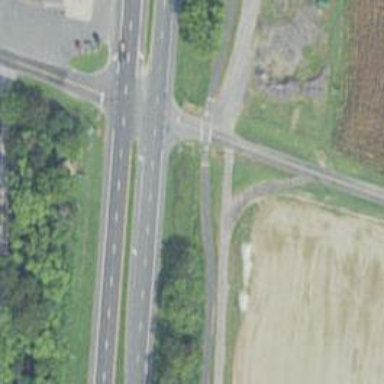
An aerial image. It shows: Marked crossing on the road.